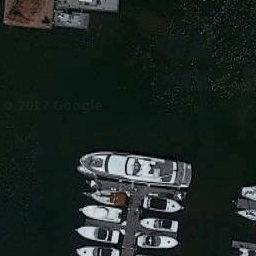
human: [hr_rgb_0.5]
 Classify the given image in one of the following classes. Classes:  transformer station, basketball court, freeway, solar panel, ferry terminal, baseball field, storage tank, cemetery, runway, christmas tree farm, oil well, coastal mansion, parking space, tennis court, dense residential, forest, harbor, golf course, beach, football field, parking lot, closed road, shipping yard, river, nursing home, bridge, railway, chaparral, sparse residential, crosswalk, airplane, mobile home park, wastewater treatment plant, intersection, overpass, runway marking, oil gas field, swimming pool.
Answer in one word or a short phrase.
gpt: harbor